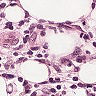
Metastatic tissue present: yes